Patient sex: M
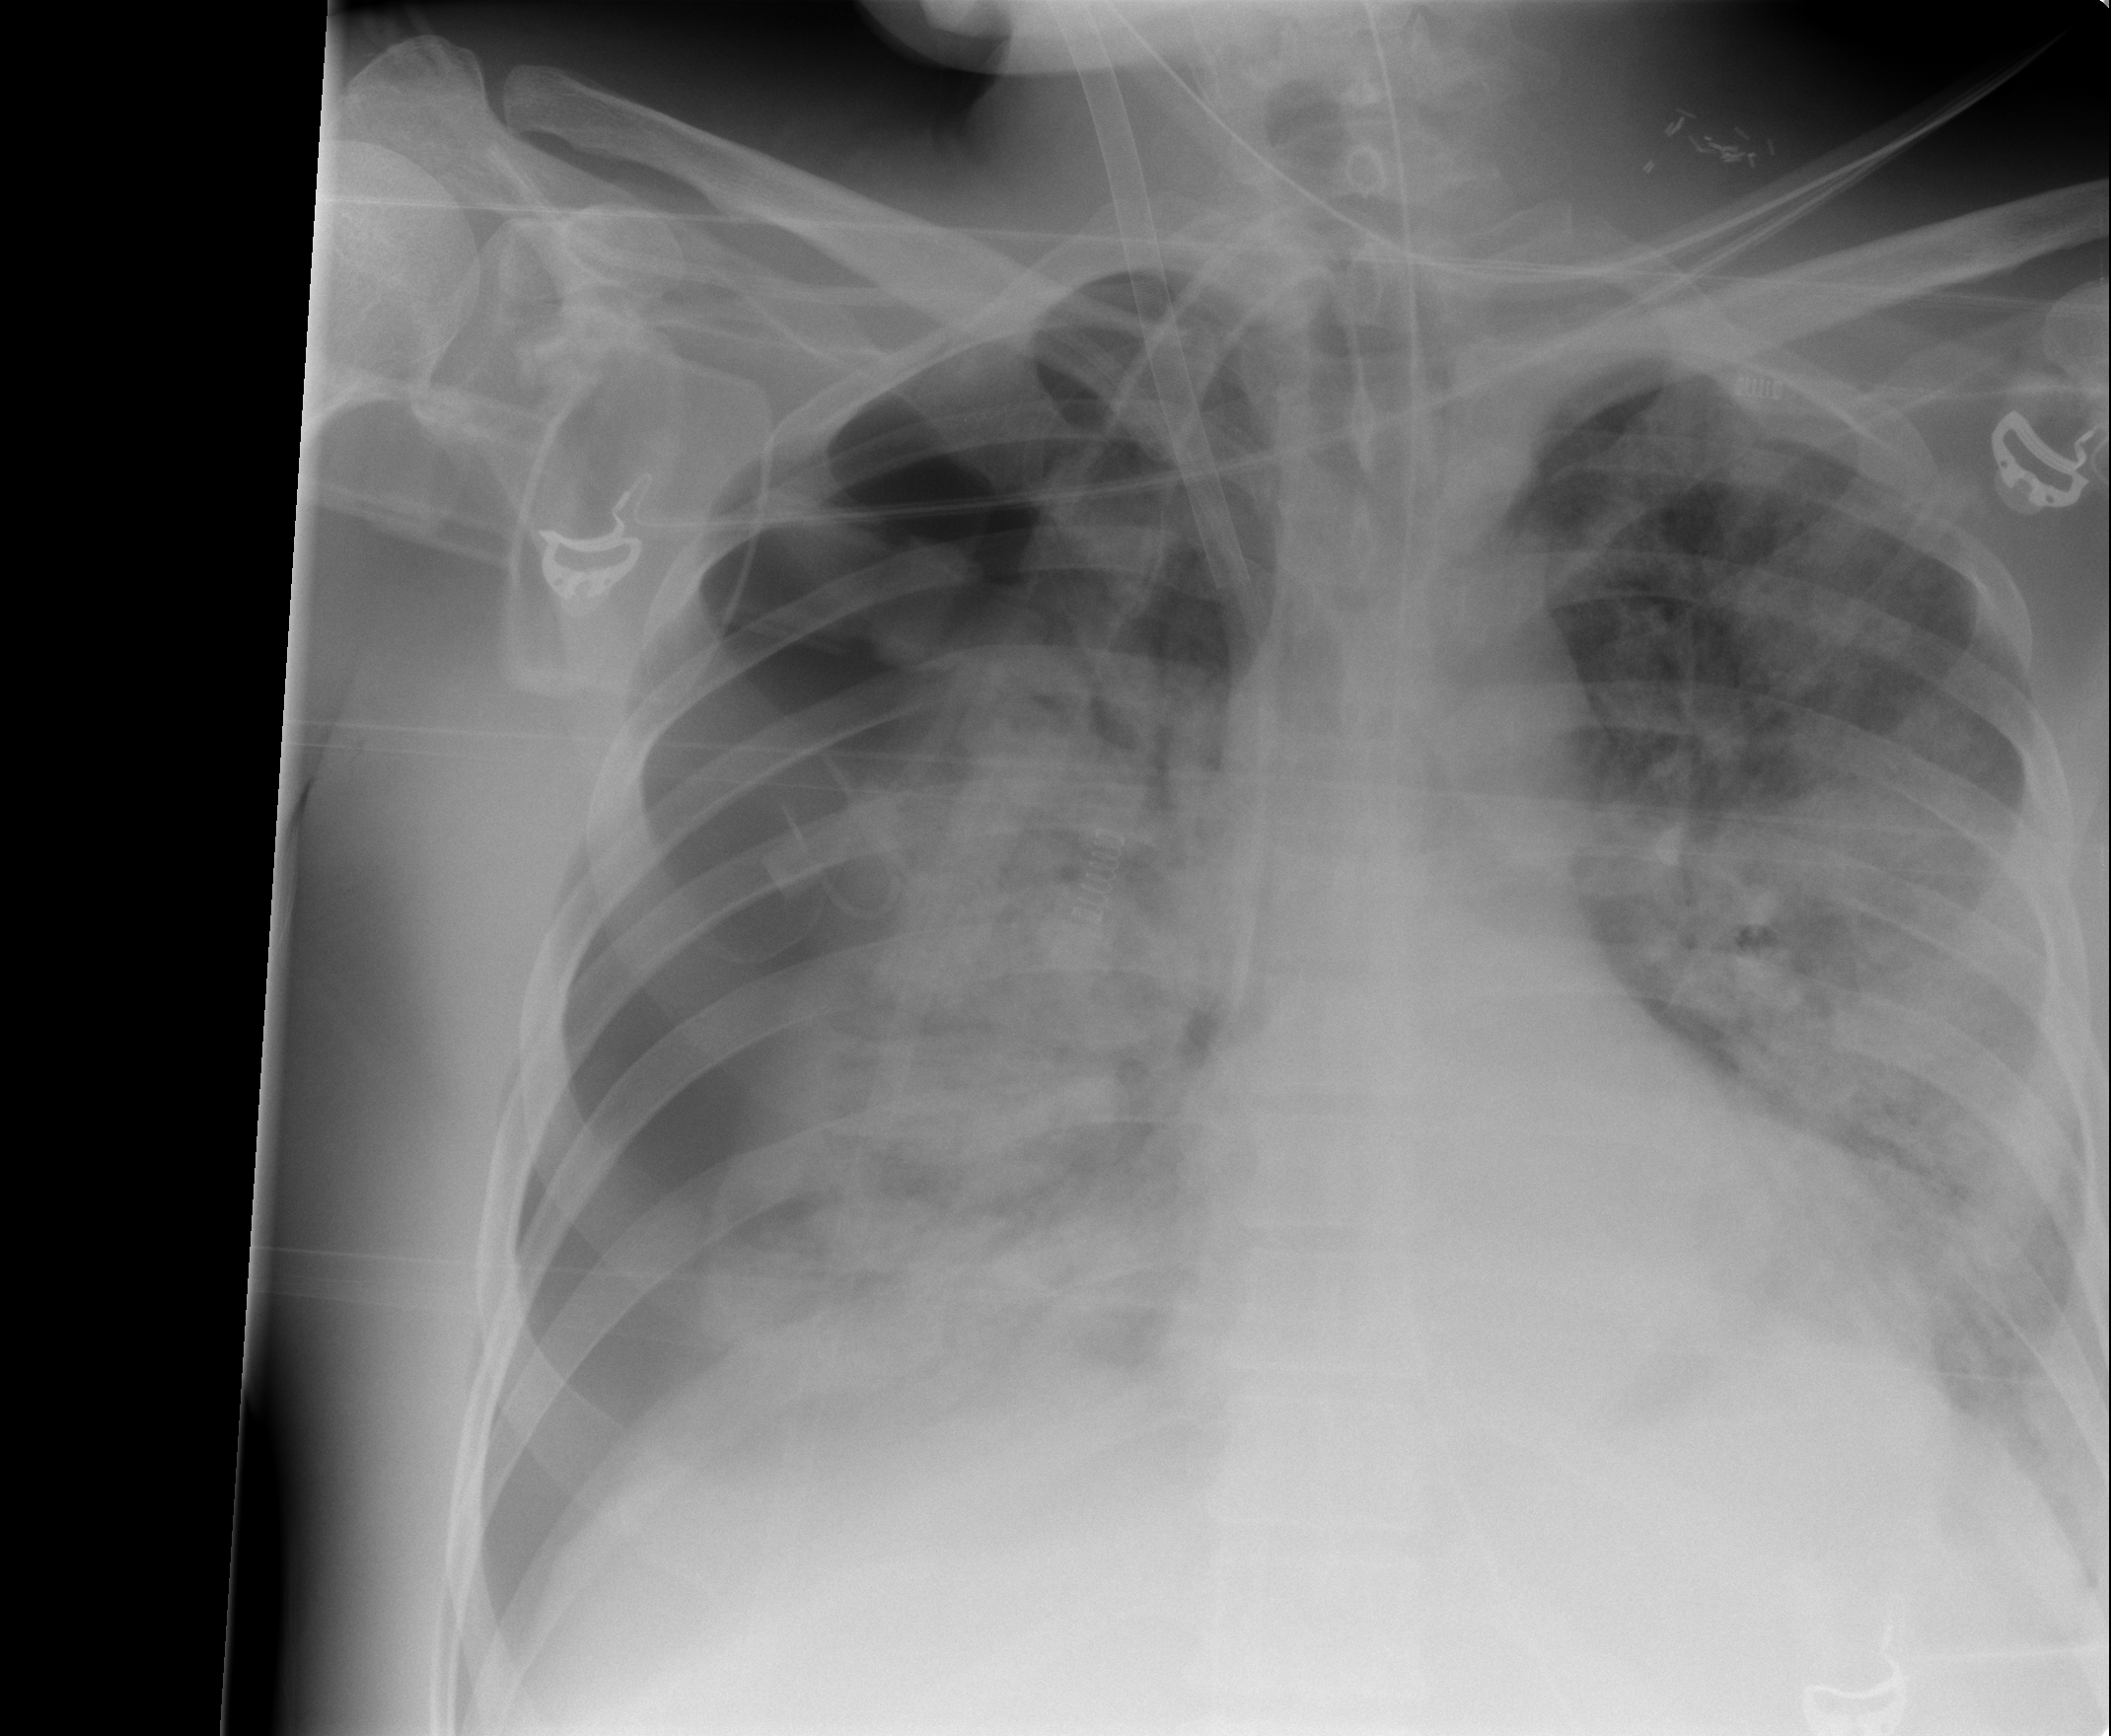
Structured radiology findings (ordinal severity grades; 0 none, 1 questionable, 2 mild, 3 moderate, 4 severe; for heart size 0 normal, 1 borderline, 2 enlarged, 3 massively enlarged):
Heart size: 0
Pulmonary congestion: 2
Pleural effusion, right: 2
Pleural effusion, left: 2
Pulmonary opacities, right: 4
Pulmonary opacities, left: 3
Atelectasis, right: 3
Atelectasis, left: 4